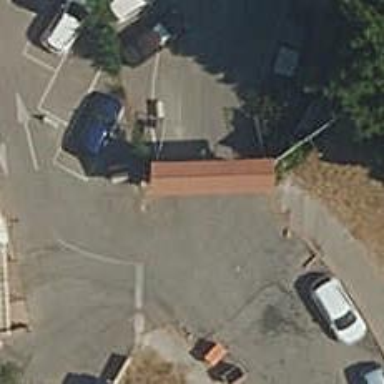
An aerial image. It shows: Gate.